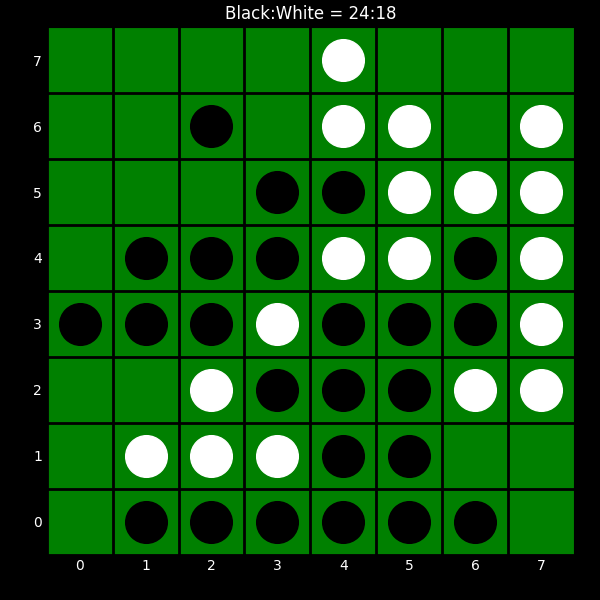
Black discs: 24
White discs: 18